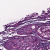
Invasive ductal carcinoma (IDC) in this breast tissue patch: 0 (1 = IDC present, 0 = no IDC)